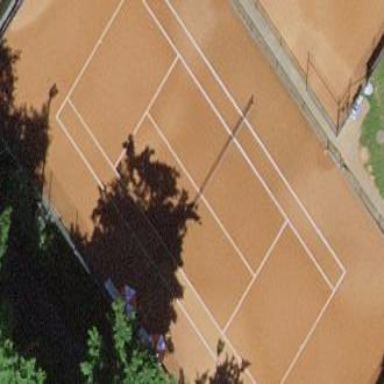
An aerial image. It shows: Sandy tennis court in leisure land pitch.